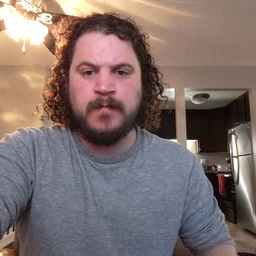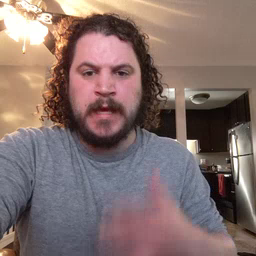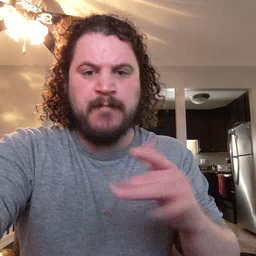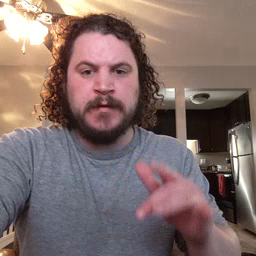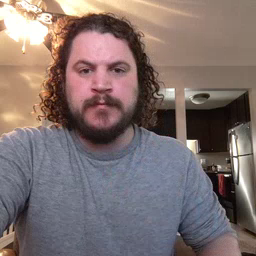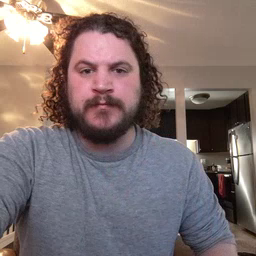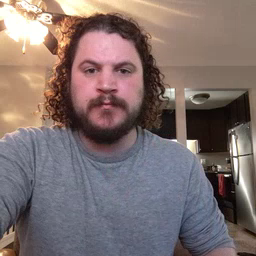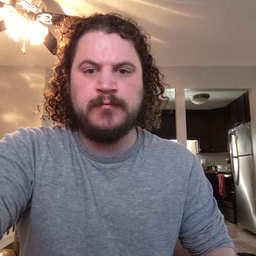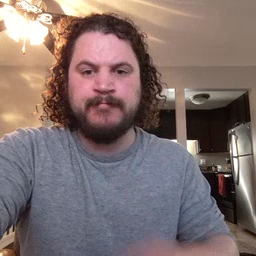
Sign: empty